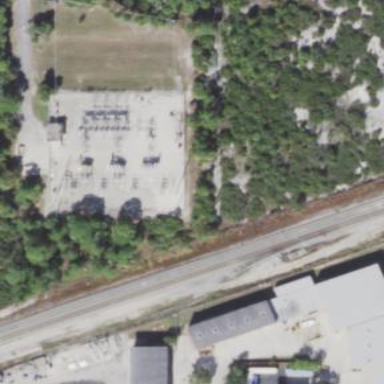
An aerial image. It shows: Outdoor distribution substation protected by fence.